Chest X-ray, PA view. Patient: 43 years old, sex M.
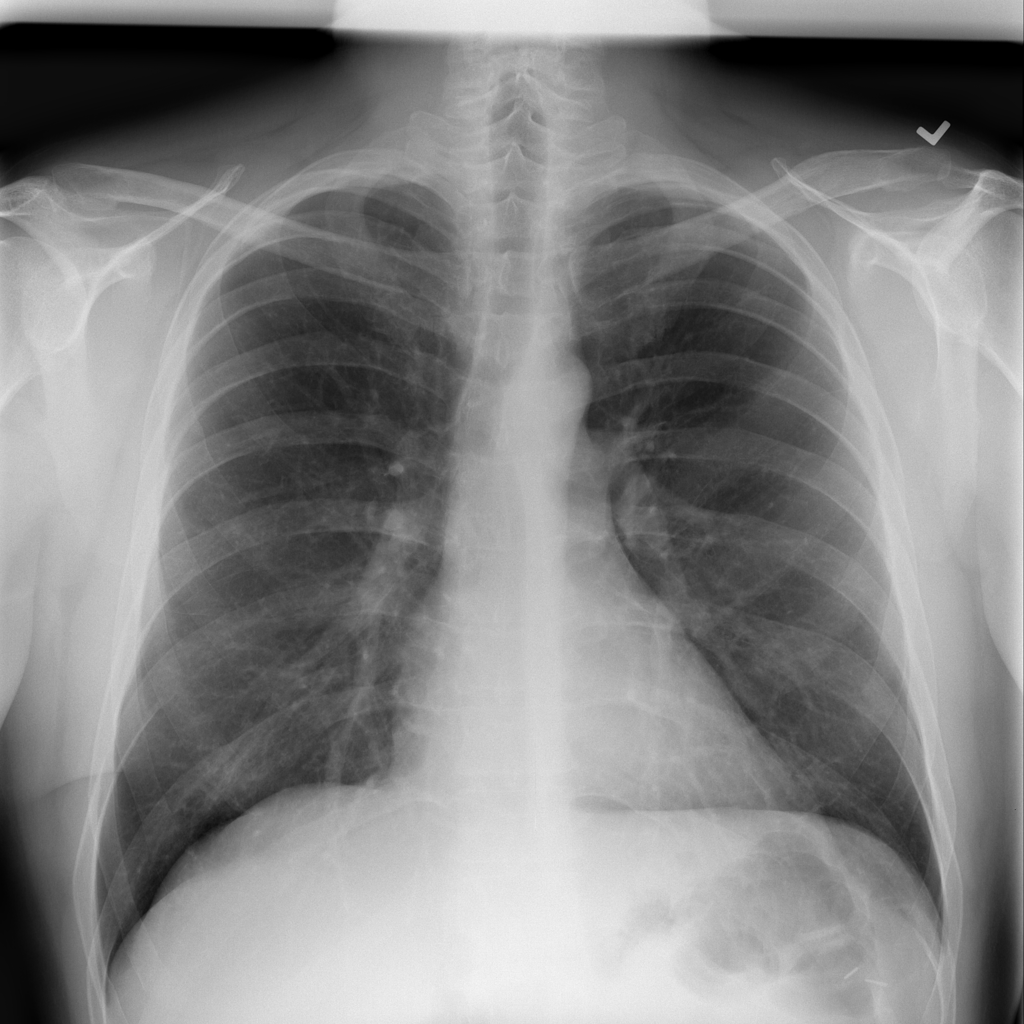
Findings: Infiltration